Interaction volume radius: 5 \u00c5
Interaction volume height: 20 \u00c5
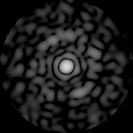
Disorder parameter: 0.8658